Question: You can check out the solution in the answers below !
As Sandy Chapman suggested in comments in his answer, i'm able now to retrieve my peripheral at the start of a scan by using this method :
'''
- (NSArray<CBPeripheral *> * nonnull)retrievePeripheralsWithIdentifiers:(NSArray<NSUUID *> * nonnull)identifiers
'''
I'm actually trying to make it work by getting my peripheral back at the start of a scan and launching a connection (even if it's not in range) when i need it. iOS will keep it alive until it finds the device i'm looking for.
So i checked with retrievePeripheralsWithServices if any device was connected while i'm starting the scan.
When i get the bug, i launch the app and the first thing i do in
'''
- (void) applicationDidBecomeActive:(UIApplication *)application
'''
is to check the size of the returned array. It's always 0, each time i get the bug. The bug can happen also if my device hasn't made any connection earlier in the current run. I'm also able to see my device advertising and trigger a command with a second device while i got the bug with another device.
-

- -
I'm currently working on an app that handle communication with a BLE device. One of my constraint is that i must connect to this device only when i have to send a command or read data. I must disconnect as soon as possible when it's done, to allow other potential users to do the same.
One of the features of the app is the following :
- - - -
The goal is to trigger this device when user come in range. It may happen a few minutes after being out of range such as a few hours, it depends on my users habits.
Everything is working fine this way, but sometimes (it seems like happening at random times), the scan sort of "freezes". My process is done well, but after a couple of time, i see my app scanning, but my didDiscoverPeripheral: call back is never called, even if my testing device is right in front of my BLE device. Sometimes it may take a while to detect it, but here, nothing happens after a couple of minutes.
I was thinking that iOS may have killed my app to claim back memory, but when i turn off and on Bluetooth, is called the right way. If my app where killed, it shouldn't be the case right ?
If i open my app, the scan is restarted and it's coming back to life.
I also checked that iOS doesn't shutdown my app after 180 seconds of activity, but that's not the case because it's working well after this amount of time.
I've set up my .plist to have the right settings ( in ). My class managing all BLE processing is stored in my as a singleton accessible through all of my app. I've also tested to switch where i'm creating this object. Currently i'm creating it in the method. I tried to put it in my but the scans fails every time while i'm in background if i do so.
I don't know which part of my code i could show you to help you better understand my process. Here is some samples that might help. Please note that " " is a maccro in order to access my .
'''
// Init of my DeviceManager class that handles all BLE processing
- (id) init {
self = [super init];
// Flags creation
self.autoConnectTriggered = NO;
self.isDeviceReady = NO;
self.connectionUncomplete = NO;
self.currentCommand = NONE;
self.currentCommand_index = 0;
self.signalOkDetectionCount = 0; // Helps to find out if device is at a good range or too far
self.connectionFailedCount = 0; // Helps in a "try again" process if a command fails
self.main_uuid = [CBUUID UUIDWithString:MAINSERVICE_UUID];
self.peripheralsRetainer = [[NSMutableArray alloc] init];
self.lastDeviceDetection = nil;
// Ble items creation
dispatch_queue_t queue = dispatch_queue_create("com.onset.corebluetooth.queue", DISPATCH_QUEUE_SERIAL);
self.centralManager = [[CBCentralManager alloc] initWithDelegate:self queue:queue];
[self startScanning];
return self;
}
// The way i start the scan
- (void) startScanning {
if (!self.isScanning && self.centralManager.state == CBCentralManagerStatePoweredOn) {
CLS_LOG(@"### Start scanning ###");
self.isScanning = YES;
NSDictionary *options = [NSDictionary dictionaryWithObject:[NSNumber numberWithBool:!self.isBackground] forKey:CBCentralManagerScanOptionAllowDuplicatesKey];
dispatch_async(dispatch_get_global_queue(DISPATCH_QUEUE_PRIORITY_DEFAULT, 0), ^{
[self.centralManager scanForPeripheralsWithServices:@[self.main_uuid] options:options];
});
}
}
// The way i stop and restart the scan after i've found our device. Contains some of foreground (UI update) process that you can ignore
- (void) stopScanningAndRestart: (BOOL) restart {
CLS_LOG(@"### Scanning terminated ###");
if (self.isScanning) {
self.isScanning = NO;
dispatch_async(dispatch_get_global_queue(DISPATCH_QUEUE_PRIORITY_DEFAULT, 0), ^{
[self.centralManager stopScan];
});
// Avoid clearing the connection when waiting for notification (remote + learning)
if (!self.isWaitingNotifiy && !self.isSynchronizing && self.currentCommand == NONE ) {
// If no device found during scan, update view
if (self.deviceToReach == nil && !self.isBackground) {
// Check if any connected devices last
if (![self isDeviceStillConnected]) {
CLS_LOG(@"--- Device unreachable for view ---");
} else {
self.isDeviceInRange = YES;
self.deviceToReach = AT_appDelegate.user.device.blePeripheral;
}
[self.delegate performSelectorOnMainThread:@selector(updateView) withObject:nil waitUntilDone:YES];
}
// Reset var
self.deviceToReach = nil;
self.isDeviceInRange = NO;
self.signalOkDetectionCount = 0;
// Check if autotrigger needs to be done again - If time interval is higher enough,
// reset autoConnectTriggered to NO. If user has been away for <AUTOTRIGGER_INTERVAL>
// from the device, it will trigger again next time it will be detected.
if ([[NSDate date] timeIntervalSinceReferenceDate] - [self.lastDeviceDetection timeIntervalSinceReferenceDate] > AUTOTRIGGER_INTERVAL) {
CLS_LOG(@"### Auto trigger is enabled ###");
self.autoConnectTriggered = NO;
}
}
}
if (restart) {
[self startScanning];
}
}
// Here is my detection process, the flag "isInBackground" is set up each time the app goes background
- (void) centralManager:(CBCentralManager *)central didDiscoverPeripheral:(CBPeripheral *)peripheral advertisementData:(NSDictionary *)advertisementData RSSI:(NSNumber *)RSSI {
CLS_LOG(@"### : %@ -- %@", peripheral.name, RSSI);
BOOL deviceAlreadyShown = [AT_appDelegate isDeviceAvailable];
// If current device has no UUID set, check if peripheral is the right one
// with its name, containing his serial number (macaddress) returned by
// the server on remote adding
NSString *p1 = [[[peripheral.name stringByReplacingOccurrencesOfString:@":" withString:@""] stringByReplacingOccurrencesOfString:@"Extel " withString:@""] uppercaseString];
NSString *p2 = [AT_appDelegate.user.device.serial uppercaseString];
if ([p1 isEqualToString:p2]) {
AT_appDelegate.user.device.scanUUID = peripheral.identifier;
}
// Filter peripheral connection with uuid
if ([AT_appDelegate.user.device.scanUUID isEqual:peripheral.identifier]) {
if (([RSSI intValue] > REQUIRED_SIGNAL_STRENGTH && [RSSI intValue] < 0) || self.isBackground) {
self.signalOkDetectionCount++;
self.deviceToReach = peripheral;
self.isDeviceInRange = (self.signalOkDetectionCount >= REQUIRED_SIGNAL_OK_DETECTIONS);
[peripheral setDelegate:self];
// Reset blePeripheral if daughter board has been switched and there were
// not enough time for the software to notice connection has been lost.
// If that was the case, the device.blePeripheral has not been reset to nil,
// and might be different than the new peripheral (from the new daugtherboard)
if (AT_appDelegate.user.device.blePeripheral != nil) {
if (![AT_appDelegate.user.device.blePeripheral.name isEqualToString:peripheral.name]) {
AT_appDelegate.user.device.blePeripheral = nil;
}
}
if (self.lastDeviceDetection == nil ||
([[NSDate date] timeIntervalSinceReferenceDate] - [self.lastDeviceDetection timeIntervalSinceReferenceDate] > AUTOTRIGGER_INTERVAL)) {
self.autoConnectTriggered = NO;
}
[peripheral readRSSI];
AT_appDelegate.user.device.blePeripheral = peripheral;
self.lastDeviceDetection = [NSDate date];
if (AT_appDelegate.user.device.autoconnect) {
if (!self.autoConnectTriggered && !self.autoTriggerConnectionLaunched) {
CLS_LOG(@"--- Perform trigger ! ---");
self.autoTriggerConnectionLaunched = YES;
[self executeCommand:W_TRIGGER onDevice:AT_appDelegate.user.device]; // trigger !
return;
}
}
}
if (deviceAlreadyShown) {
[self.delegate performSelectorOnMainThread:@selector(updateView) withObject:nil waitUntilDone:YES];
}
}
if (self.isBackground && AT_appDelegate.user.device.autoconnect) {
CLS_LOG(@"### Relaunch scan ###");
[self stopScanningAndRestart:YES];
}
}
'''
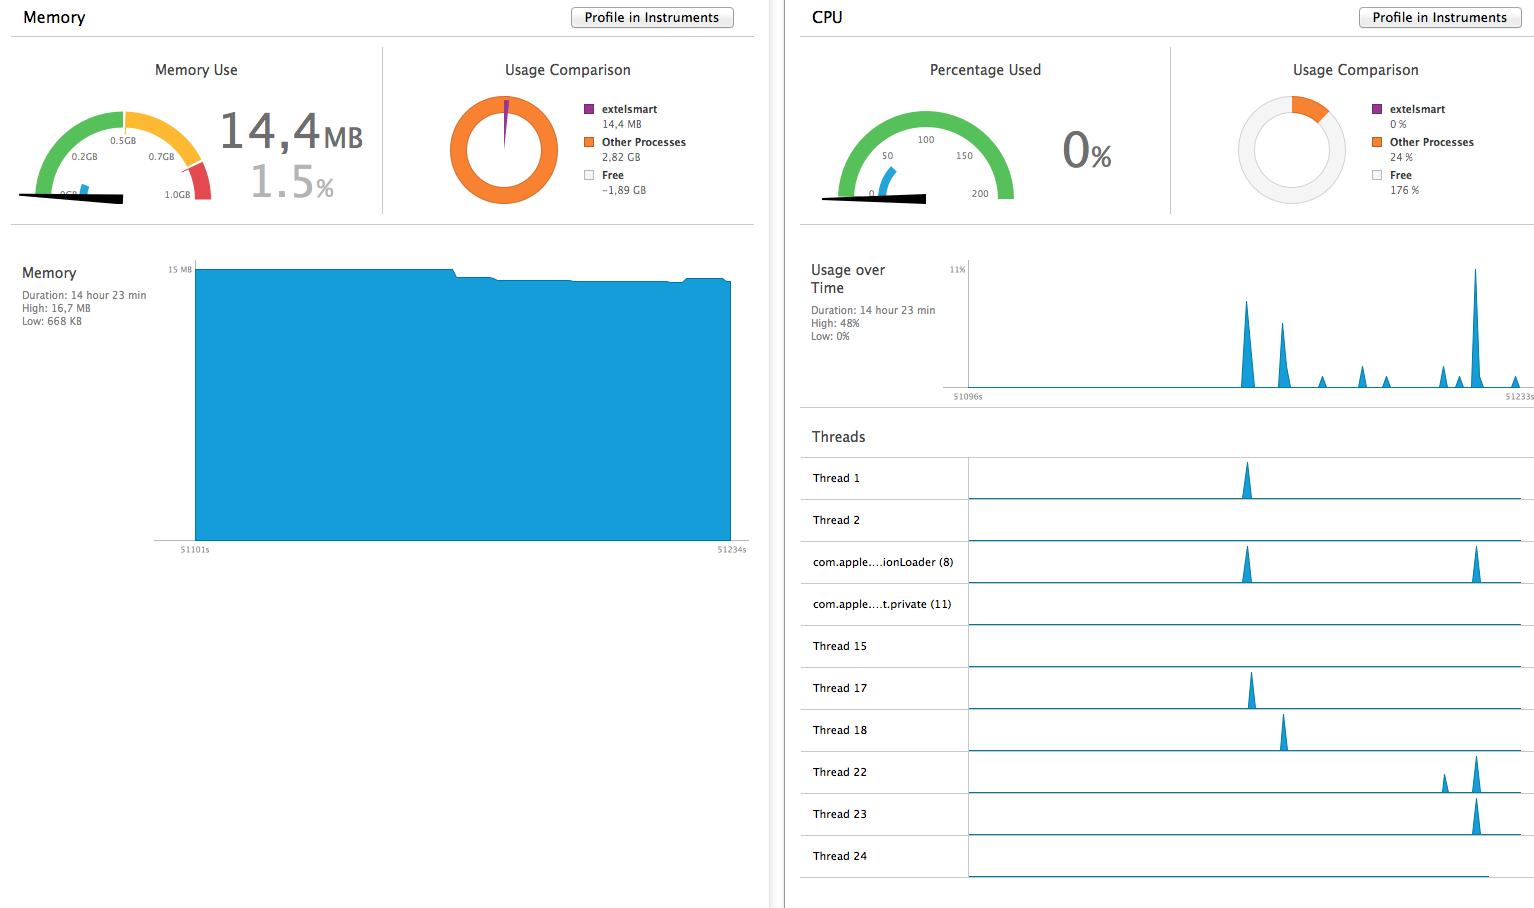
Answer: After many many tries, i may finally have found the real solution.
FYI, i had many talks with an engineer at Apple (via Technical Support). He led me in two ways :
- <URL>
The real solution may take part in these elements. I added and corrected things while i was searching to clean this bug. But the thing that made it work (i tested it for around 4-5h and it didn't froze at all) was about .
What i did before :
'''
// Initialisation
dispatch_queue_t queue = dispatch_queue_create("com.onset.corebluetooth.queue", DISPATCH_QUEUE_SERIAL);
self.centralManager = [[CBCentralManager alloc] initWithDelegate:self queue:queue options:@{CBCentralManagerOptionRestoreIdentifierKey:RESTORE_KEY}];
// Start scanning
dispatch_async(dispatch_get_global_queue(DISPATCH_QUEUE_PRIORITY_DEFAULT, 0), ^{
[self.centralManager scanForPeripheralsWithServices:@[self.main_uuid] options:options];
});
// Stop scanning
dispatch_async(dispatch_get_global_queue(DISPATCH_QUEUE_PRIORITY_DEFAULT, 0), ^{
[self.centralManager stopScan];
});
'''
What i'm doing now :
'''
// Initialisation
self.bluetoothQueue = dispatch_queue_create("com.onset.corebluetooth.queue", DISPATCH_QUEUE_SERIAL);
self.centralManager = [[CBCentralManager alloc] initWithDelegate:self queue:self.bluetoothQueue options:@{CBCentralManagerOptionRestoreIdentifierKey:RESTORE_KEY}];
// Start scanning
dispatch_async(self.bluetoothQueue, ^{
[self.centralManager scanForPeripheralsWithServices:@[self.main_uuid] options:options];
});
// Stop scanning
dispatch_async(self.bluetoothQueue, ^{
[self.centralManager stopScan];
});
'''
Please note that i added this line to my DeviceManager.h (my main Ble class) :
'''
@property (atomic, strong) dispatch_queue_t bluetoothQueue;
'''
As you can see it was a little messed up :)
So now i'm able to scan as long as needed. Thanks for your help ! I hope it might help someone one day.